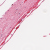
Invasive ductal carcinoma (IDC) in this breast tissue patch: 0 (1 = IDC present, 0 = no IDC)